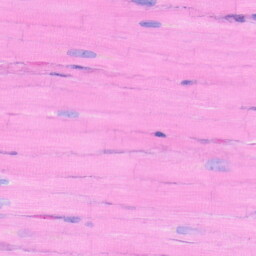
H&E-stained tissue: Heart